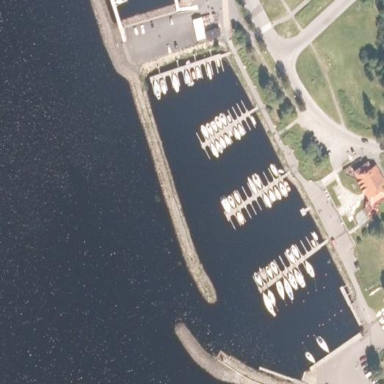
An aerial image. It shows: Marina on leisure land.